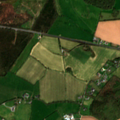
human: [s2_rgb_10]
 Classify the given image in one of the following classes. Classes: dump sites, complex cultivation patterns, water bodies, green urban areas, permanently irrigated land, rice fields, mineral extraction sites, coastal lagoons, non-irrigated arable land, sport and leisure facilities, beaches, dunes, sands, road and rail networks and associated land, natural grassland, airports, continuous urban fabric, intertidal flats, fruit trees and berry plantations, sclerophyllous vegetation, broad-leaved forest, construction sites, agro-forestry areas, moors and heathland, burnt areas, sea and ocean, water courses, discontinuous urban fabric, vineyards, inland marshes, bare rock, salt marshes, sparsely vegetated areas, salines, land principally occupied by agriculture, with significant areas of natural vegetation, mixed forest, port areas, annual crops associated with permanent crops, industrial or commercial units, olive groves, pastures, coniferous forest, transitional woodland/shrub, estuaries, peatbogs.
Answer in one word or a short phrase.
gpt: non-irrigated arable land, pastures, broad-leaved forest, coniferous forest, transitional woodland/shrub